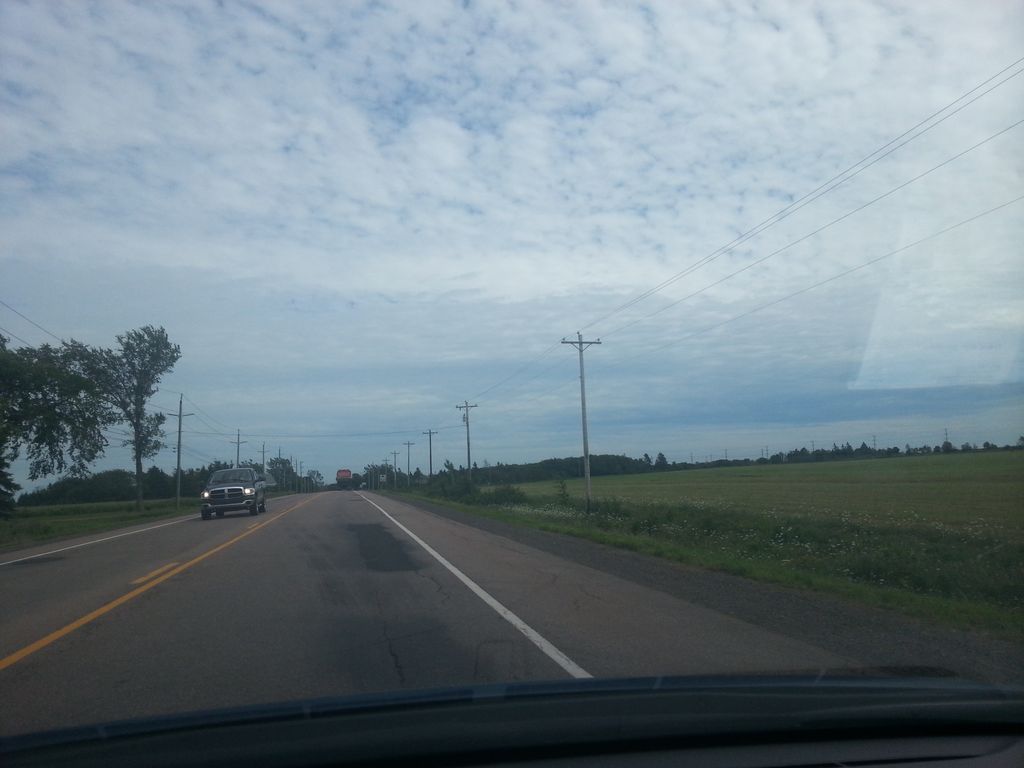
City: charlottetown